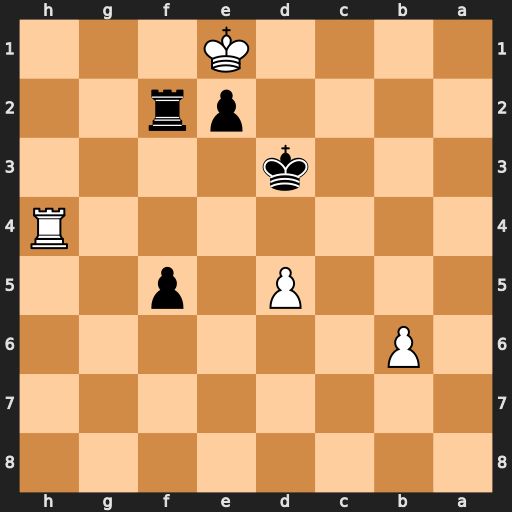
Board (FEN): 8/8/1P6/3P1p2/7R/3k4/4pr2/4K3
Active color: b
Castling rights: -
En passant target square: -
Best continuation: Rf1#